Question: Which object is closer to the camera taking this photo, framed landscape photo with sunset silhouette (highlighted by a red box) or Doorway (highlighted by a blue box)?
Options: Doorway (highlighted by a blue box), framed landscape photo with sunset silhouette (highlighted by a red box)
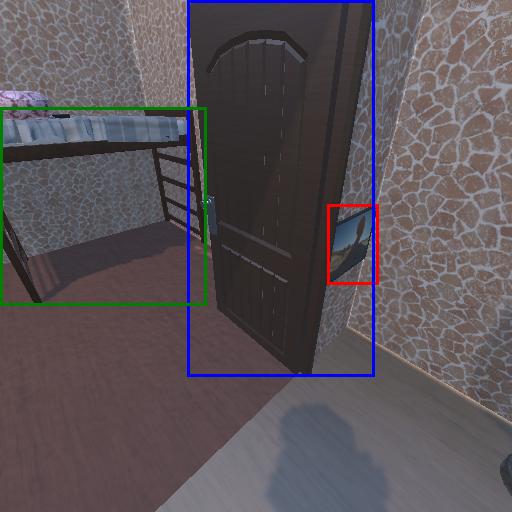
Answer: Doorway (highlighted by a blue box)